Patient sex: M
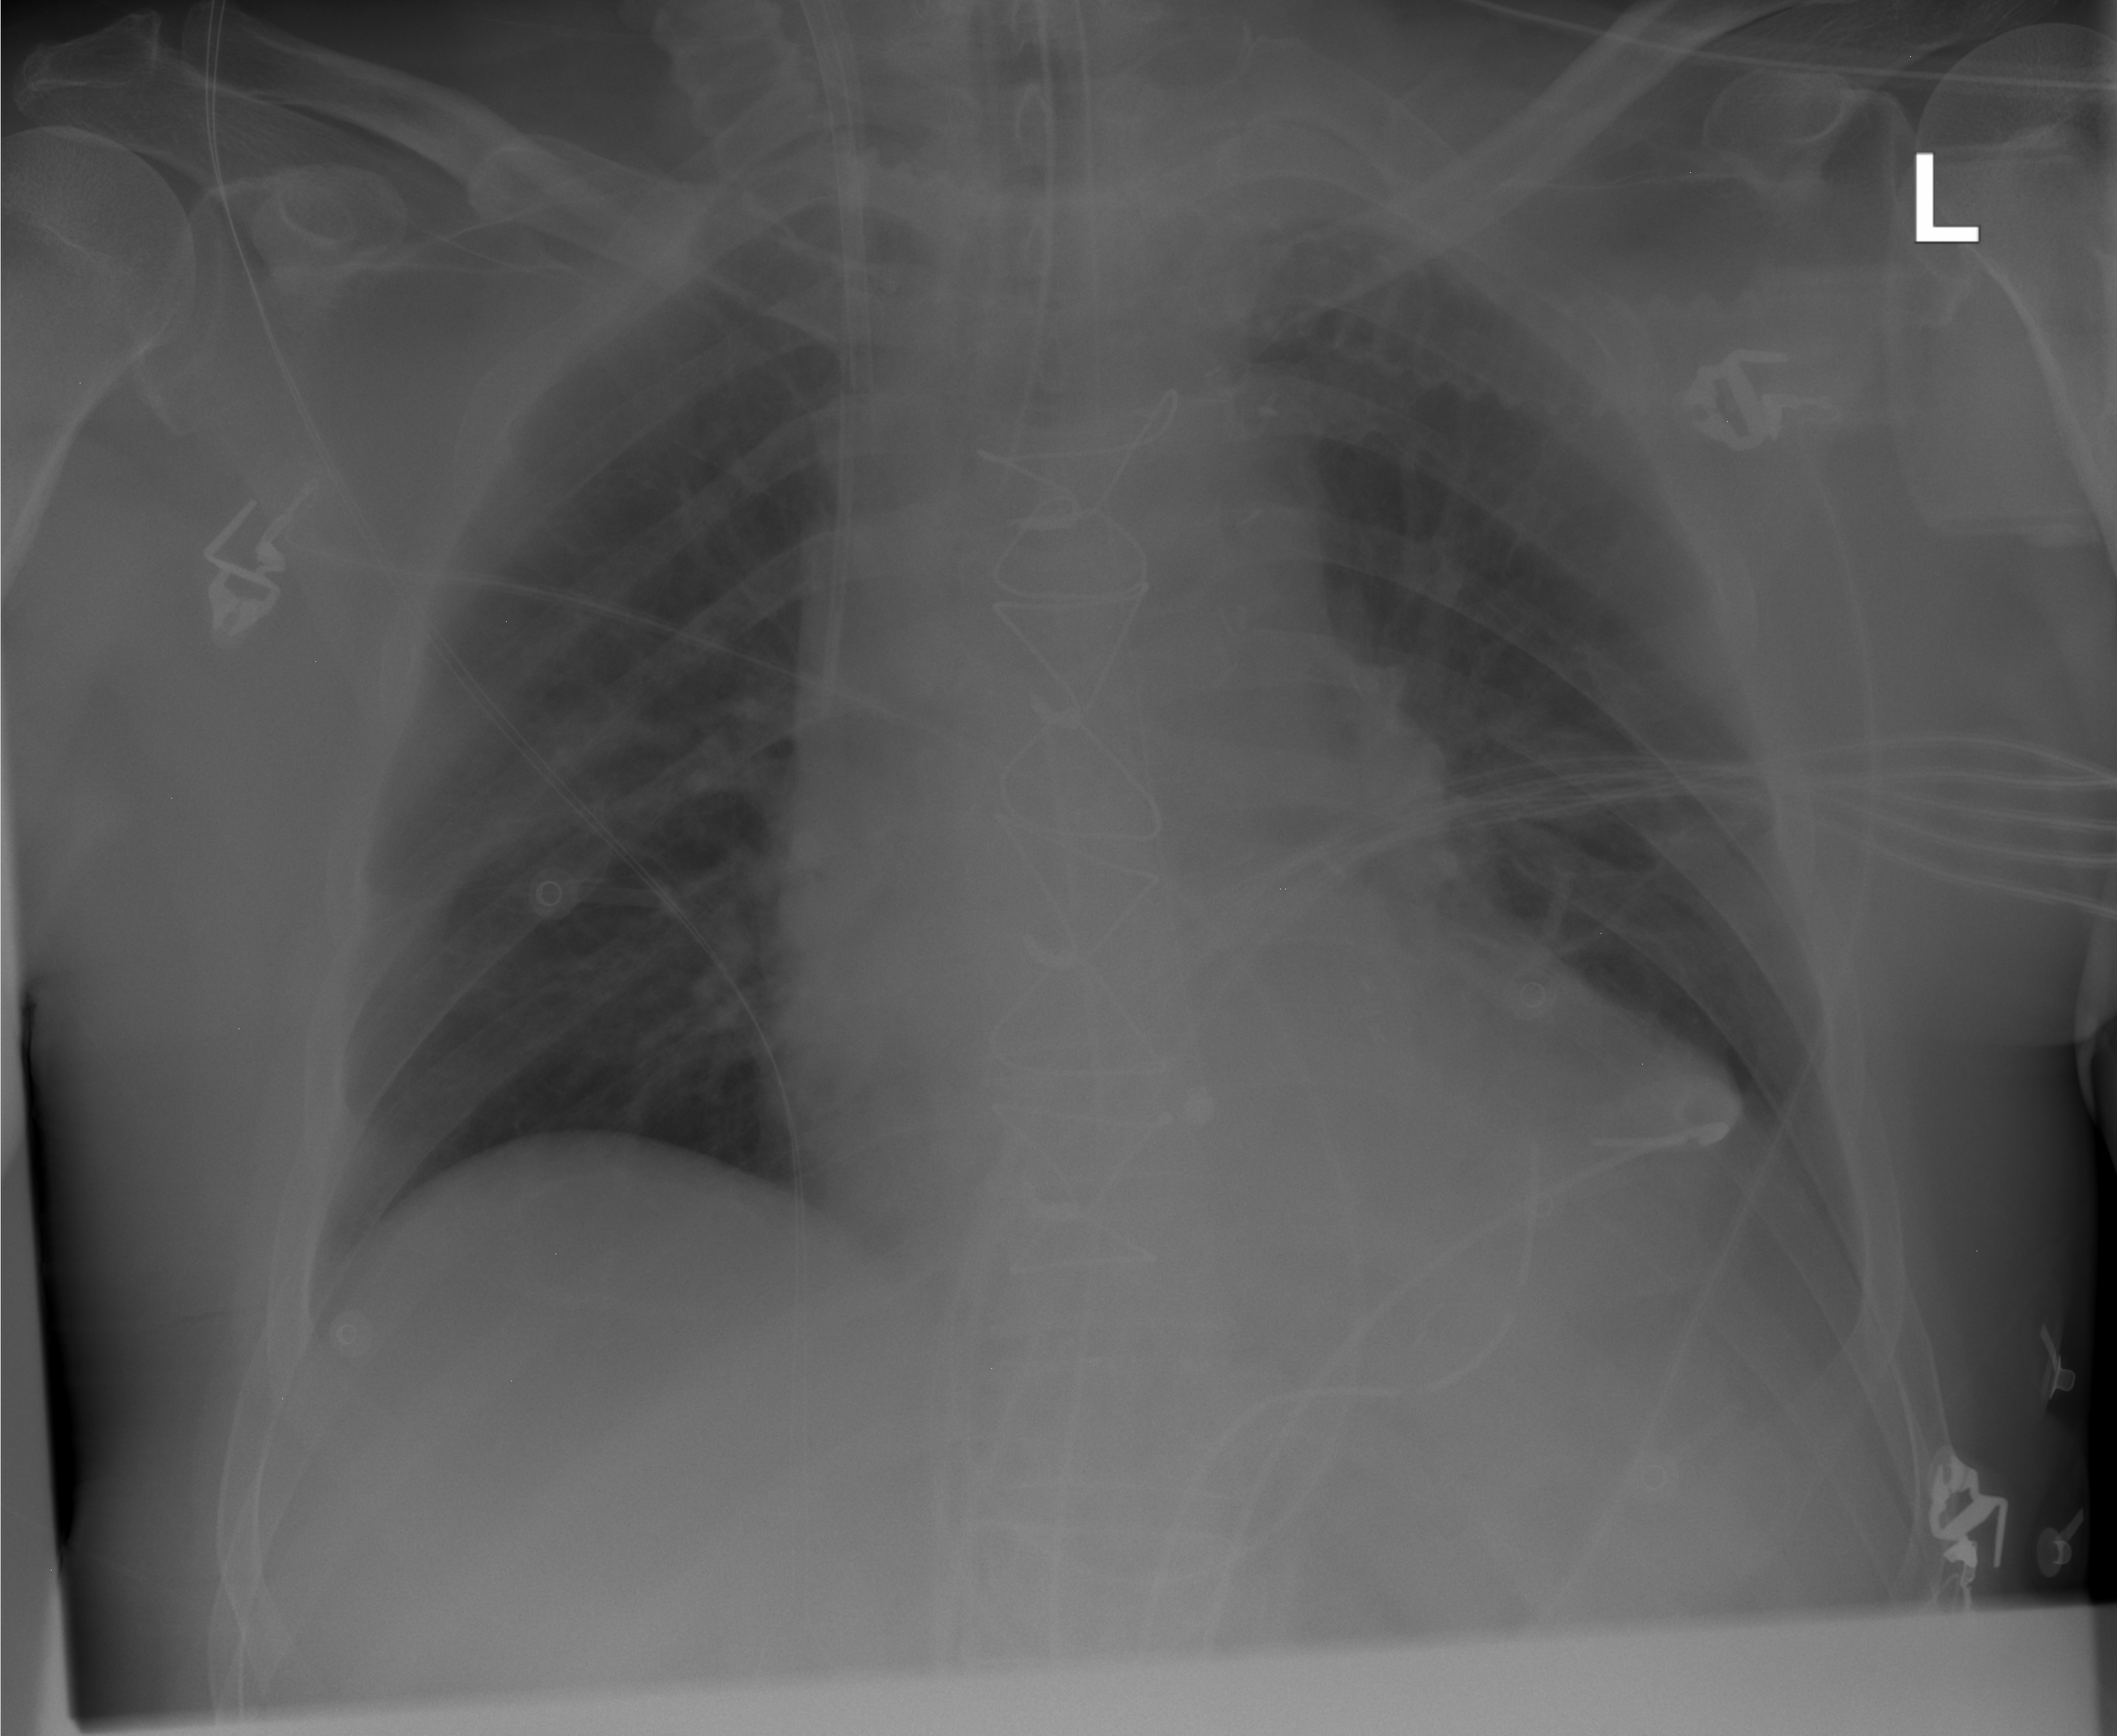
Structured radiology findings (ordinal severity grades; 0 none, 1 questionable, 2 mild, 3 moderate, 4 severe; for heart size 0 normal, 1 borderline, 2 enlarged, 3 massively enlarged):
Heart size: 0
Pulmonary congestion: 0
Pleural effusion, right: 0
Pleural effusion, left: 0
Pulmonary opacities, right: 0
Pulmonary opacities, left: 0
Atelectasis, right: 0
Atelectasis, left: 1